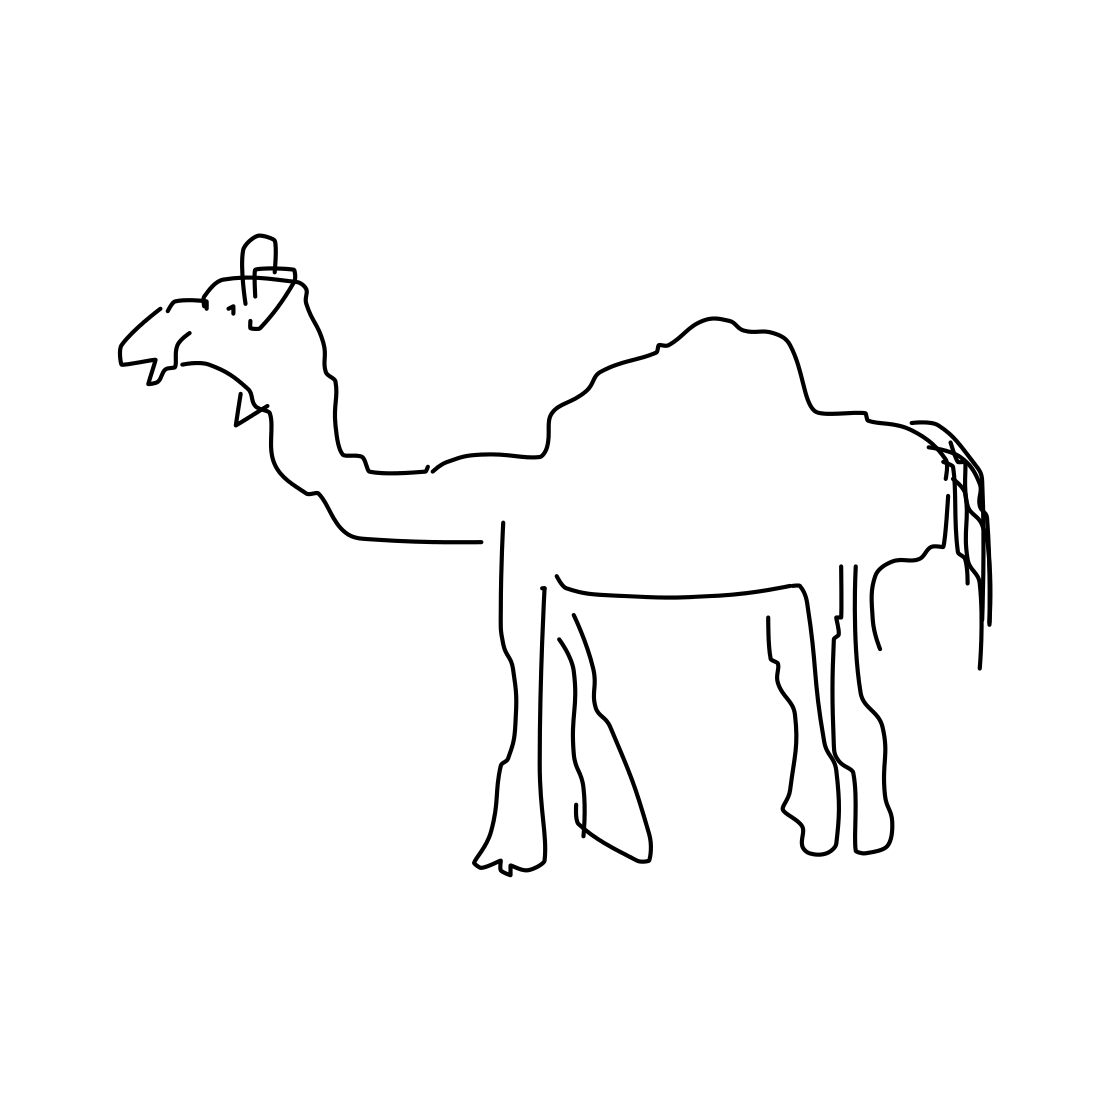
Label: camel